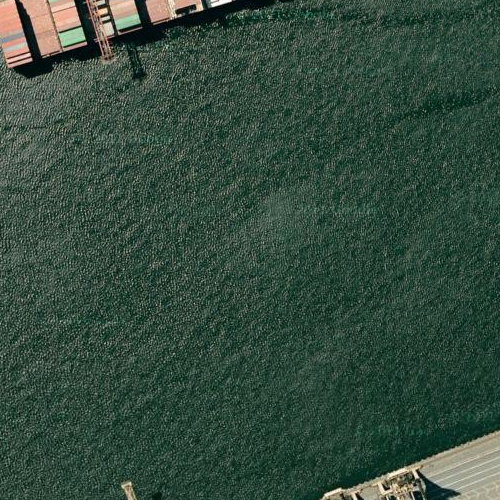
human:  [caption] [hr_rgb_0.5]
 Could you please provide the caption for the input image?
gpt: This is a part of deep green sparkling sea .

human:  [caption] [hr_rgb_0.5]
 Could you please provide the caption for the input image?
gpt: A part of ocean with deep green waters .

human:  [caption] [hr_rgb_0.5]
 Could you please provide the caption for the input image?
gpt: This is a part of deep green sparkling sea .

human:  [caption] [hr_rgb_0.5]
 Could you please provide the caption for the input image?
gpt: This is a part of deep green sparkling sea .

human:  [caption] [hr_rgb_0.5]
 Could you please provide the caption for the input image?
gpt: This is a part of deep green sparkling sea .